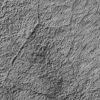
Atmospheric dust classification: not_dusty